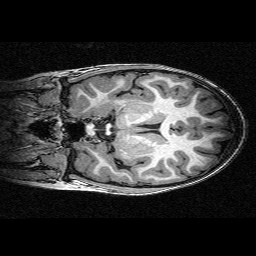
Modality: T1w
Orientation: coronal
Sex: female